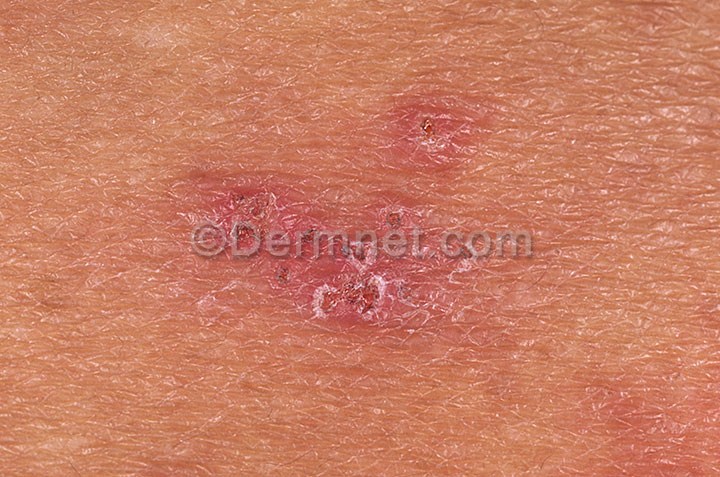
Disease: Warts Molluscum and other Viral Infections